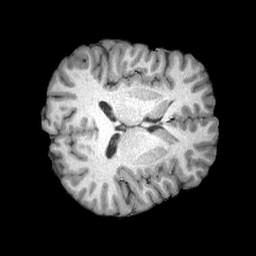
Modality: T1w
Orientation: axial
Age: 21
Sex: male